Aerial crown-view tile of a tropical tree (Barro Colorado Island, Panama), acquired 20240716:
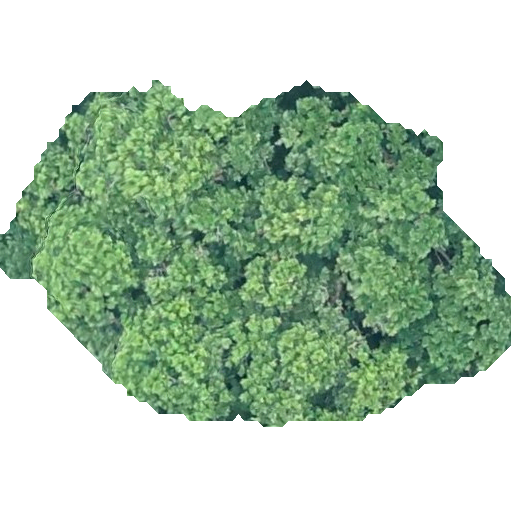
Species: Anacardium excelsum
GBIF accepted scientific name: Anacardium excelsum
Crown area: 199.414 m²